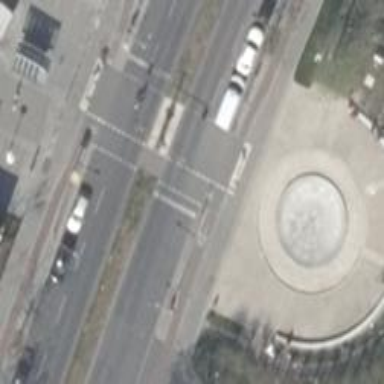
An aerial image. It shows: Footway located on traffic island.